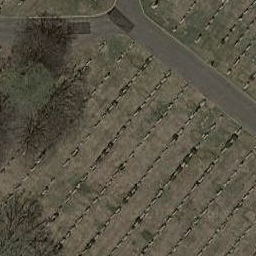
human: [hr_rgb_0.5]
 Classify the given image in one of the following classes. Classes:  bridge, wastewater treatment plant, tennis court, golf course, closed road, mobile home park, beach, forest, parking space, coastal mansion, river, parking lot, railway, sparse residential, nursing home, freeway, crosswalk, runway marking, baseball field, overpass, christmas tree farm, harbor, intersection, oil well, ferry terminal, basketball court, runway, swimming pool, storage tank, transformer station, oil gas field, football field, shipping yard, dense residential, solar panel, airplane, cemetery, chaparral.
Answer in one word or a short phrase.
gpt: cemetery